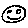
Label: smiley face